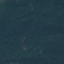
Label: Forest